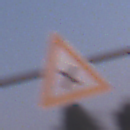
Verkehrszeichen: KreuzungOderEinmuendung
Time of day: SunriseSunset
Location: Outdoor (Nature)
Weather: Clear
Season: NotSpecified
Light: Natural